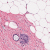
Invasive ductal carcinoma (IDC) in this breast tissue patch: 0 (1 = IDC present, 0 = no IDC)